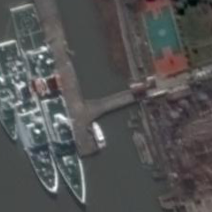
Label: cruiser